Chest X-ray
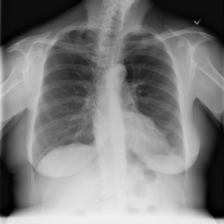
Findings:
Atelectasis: positive
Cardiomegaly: negative
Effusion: negative
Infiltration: negative
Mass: negative
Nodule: negative
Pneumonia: negative
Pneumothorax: negative
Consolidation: negative
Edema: negative
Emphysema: negative
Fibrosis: negative
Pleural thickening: negative
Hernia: negative